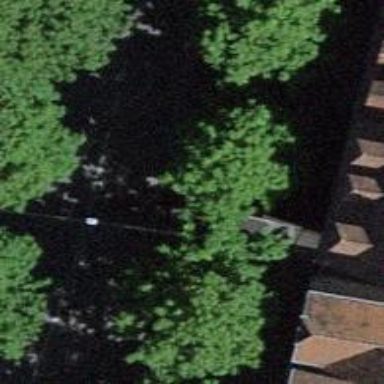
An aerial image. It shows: Avenue lined with broadleaved trees.